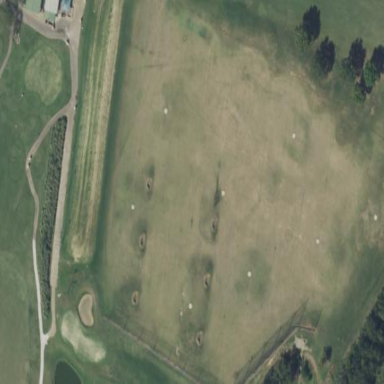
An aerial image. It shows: Grassy area designated as golf driving range pitch.